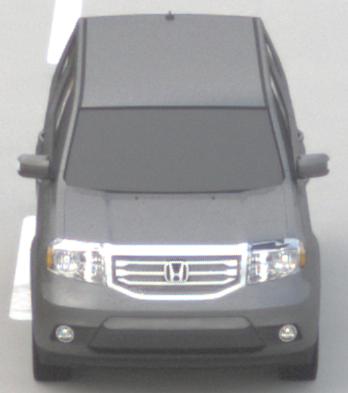
Make: Honda
Model: Pilot
Detailed model: Gen. 2 Facelift
Model produced from: 2012
Model produced until: 2015
Doors: 5
Color: gray
Road condition: dry road
Daytime: midday
Contrast: low contrast